Question: After reading the two nice posts
<URL>
<URL> I have still a question about surface reconstruction.
I have some 3d point cloud data from range camera. It means that the point cloud data is noisy, has only coordination (x,y,z) information and represents only a partial surface of a scanned scene (aka. 2.5D data).
Before trying to mesh-lize them, I run some alignment algorithm (e.g. ICP) to merge multiple range data into one. Somehow the alignment is not perfect, it let the merge data sets have some not well surface artifacts and the whole data gets even more noisy!
here is an illustration.
'''
here are points representing a surface (shown as a line)
.....................................................
here are points representing actually the same surface as the one above,
but due to imperfect alignment of multiple data sets they seem overlapping like onion shell.
............................
.............................
...............................
.......................................
'''
can the algorithms (e.g. ball pivoting, poisson, marching cubes) handle such situation?
or do I need some preprocessing to make the data set thinner to reduce the overlapping surfaces?
btw, I have tried MeshLab with just ball pivoting to reconstruct surface from such data sets.
It works but some of surface normals are generated in wrong direction. I think that the overlapping points cause such problem.
The surface generated in MeshLab, the surface in white and black having different direction of normals.

Thanks for any suggestion and possible answer.
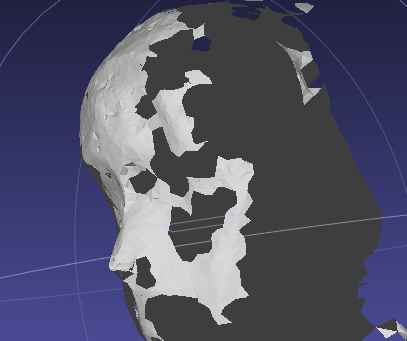
Answer: I hope you're still interested in an answer. One thing you can try is to define your ICP using point-to-plane distance instead of point-to-point distance. Point to point distance looks like this, where a and b are in the target point set and p is a point from the set you are registering with ICP. The closest point is a and the distance is |a-p|.
'''
a--------b
p
'''
Point-to-plane distance is like this, with c being the projection of p onto line ab and the distance being |c-p|.
'''
a--c-----b
|
|
p
'''
The reason point-to-plane can be advantageous is in situations like this, where '.' points are from one scan and 'o' points are from another. ICP can get stuck in a local minimum like this where the .'s and o's in the horizontal line are matched perfectly but the ones in the vertical line aren't. It can't "move" the 'o's to the left because doing so will increase the misalignment of the horizontal points too much.
'''
. .o .o .o .o .o .o .o
. o
. o
. o
'''
With a point-to-plane distance, you would incur no error from the horizontal points as you slide the 'o's to the left, so you wouldn't get stuck in that local minimum. I have seen the "onion" like error you described as a result of using point-to-point distance with ICP.
Another thing you can try is clustering your points, if you can live with the reduction in resolution. Meshlab has a filter that will do this: "Filters->Sampling->Clustered vertex Subsampling". That might be able to reduce the "onion-like layering".
Regarding the inconsistent normals that you are getting out of meshlab, if all you care about is visualizing them in meshlab, ctrl-d will turn on "double side lighting" and eliminate the black areas. If you really do need consistent normals, meshlab has an enticingly-named filter called "Normals, Curvatures and Orientation->Reorient all faces coherently", which unfortunately doesn't work for me. Depending on the kind of data you have, and especially if it is coming from a range sensor, then you already know that the normal of the mesh face should point toward your sensor, so it would be easy to post-process your data and flip the ones pointing the wrong way (look at sign of dot-product of the normal and the viewing/measuring direction).